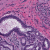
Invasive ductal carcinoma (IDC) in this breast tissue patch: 0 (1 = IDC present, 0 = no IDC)